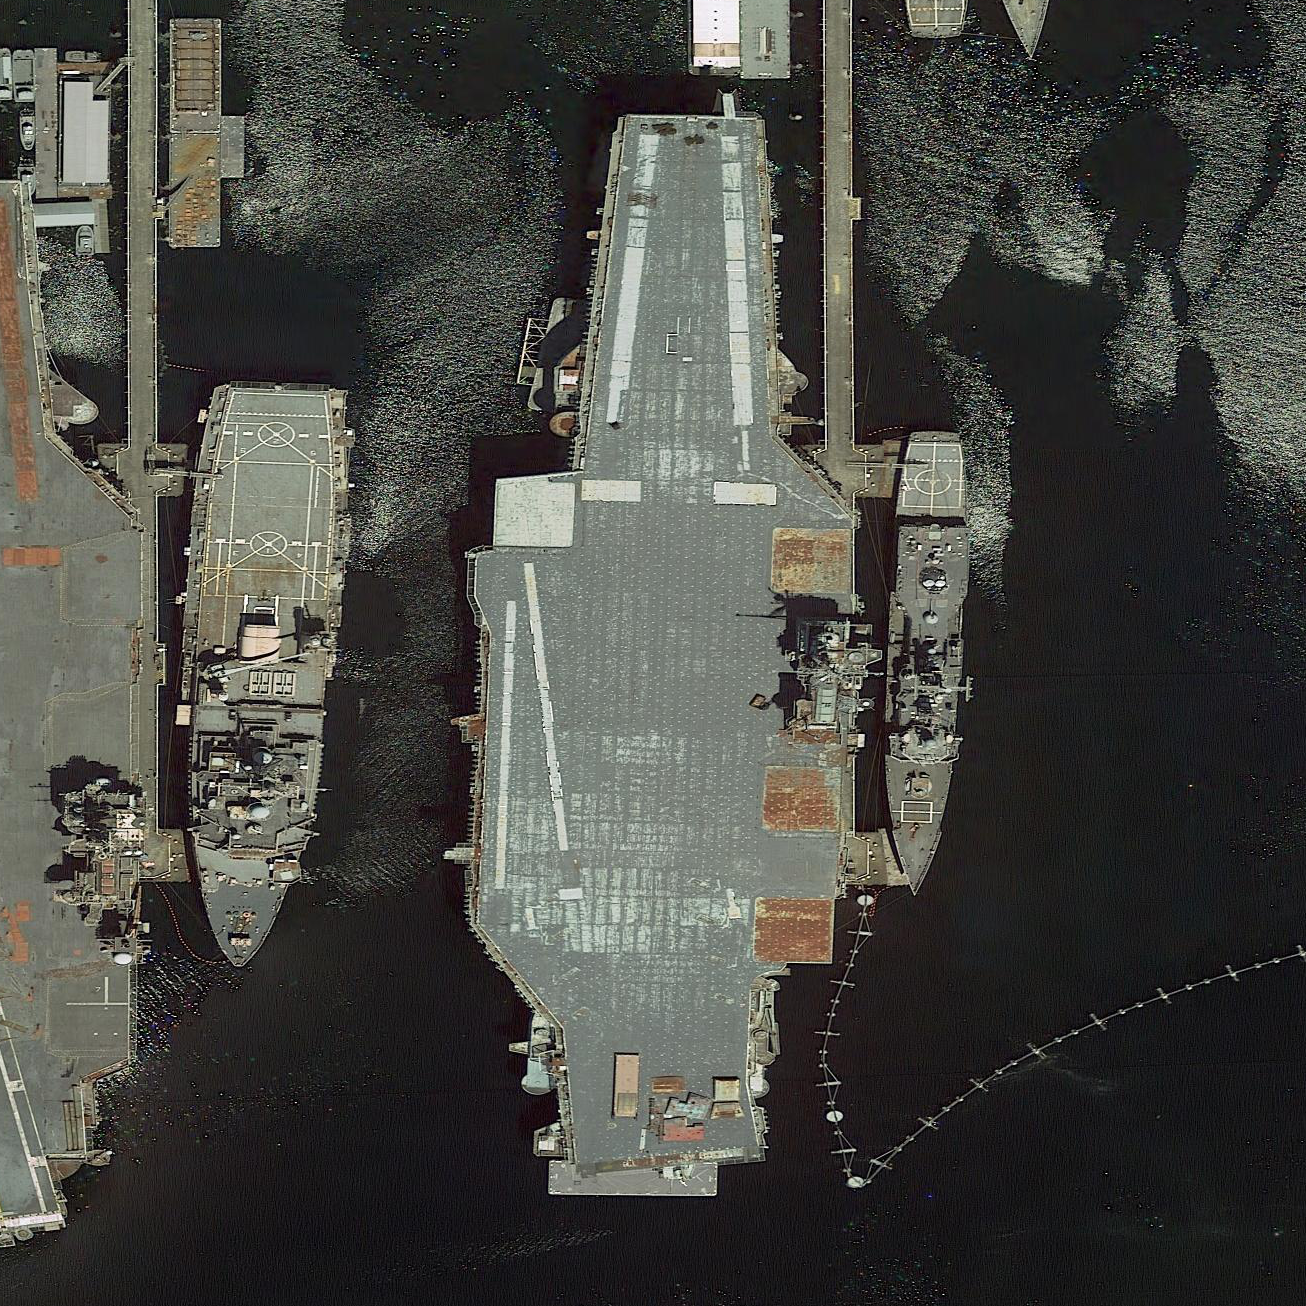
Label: aircraft_carrier